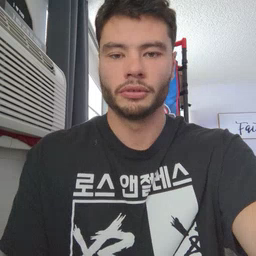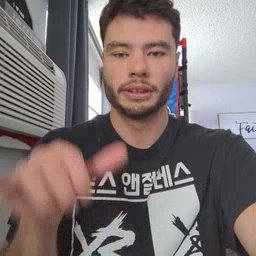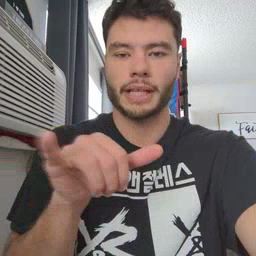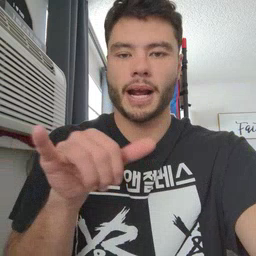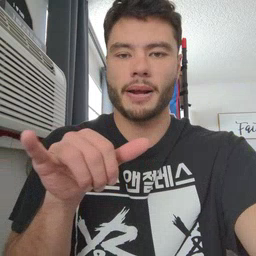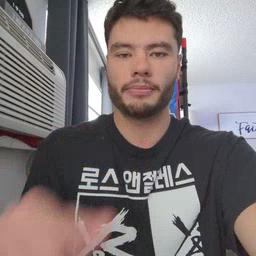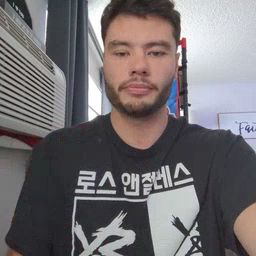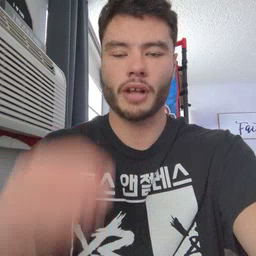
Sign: same